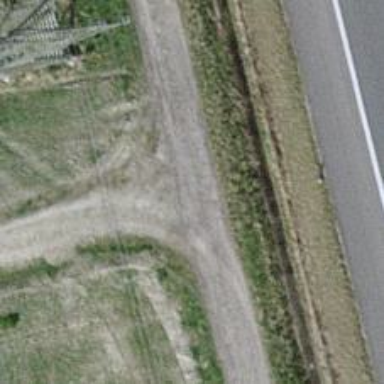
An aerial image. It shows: Unclassified road.